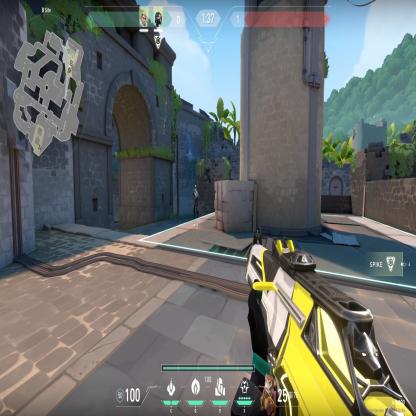
Label: teammate